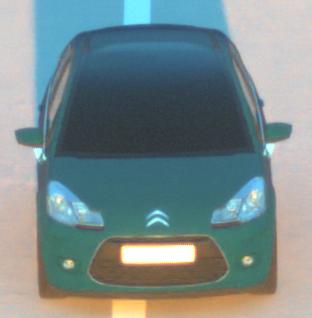
Make: Citroen
Model: C3 1.1
Detailed model: C3 (II)
Model produced from: 2010/01
Model produced until: 2012/03
Doors: 5
Color: blue
Road condition: dry road
Daytime: sunrise or sunset
Contrast: medium contrast